Question: I'm designing a view with multiple pages. I want edges of previous and next pages to be show like below and implement a 2 finger swipe to switch between pages.

I tried using 'ViewPager' with negative page margin as suggested <URL> but that only shows one of the edges on the screen, not both simultaneously.
Alternatively, is there any way i can position part of my view outside screen and then animate it giving it a 'ViewPager' type effect.
How should I go about it ? Thanks !
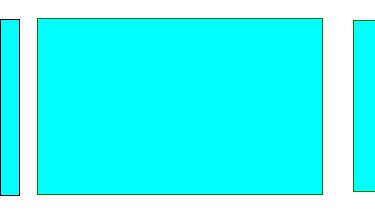
Answer: Quoting myself from <URL>:
> The third approach comes from Dave Smith, co-author of the well-regarded book Android Recipes. He went in a very different direction, using a custom container that disabled children clipping to show more than one page at a time.His <URL>;' on itself, so even though the 'ViewPager' is focused on one selected page, other pages that have coordinates beyond the 'ViewPager' bounds are still visible, so long as they fit within the 'PagerContainer'. By sizing the 'ViewPager' to be smaller than the 'PagerContainer', the 'ViewPager' can size its pages to that size, leaving room for other pages to be seen. 'PagerContainer', though, needs to help out a bit with touch events, as 'ViewPager' will only handle swipe events on its own visible bounds, ignoring any pages visible to the sides.